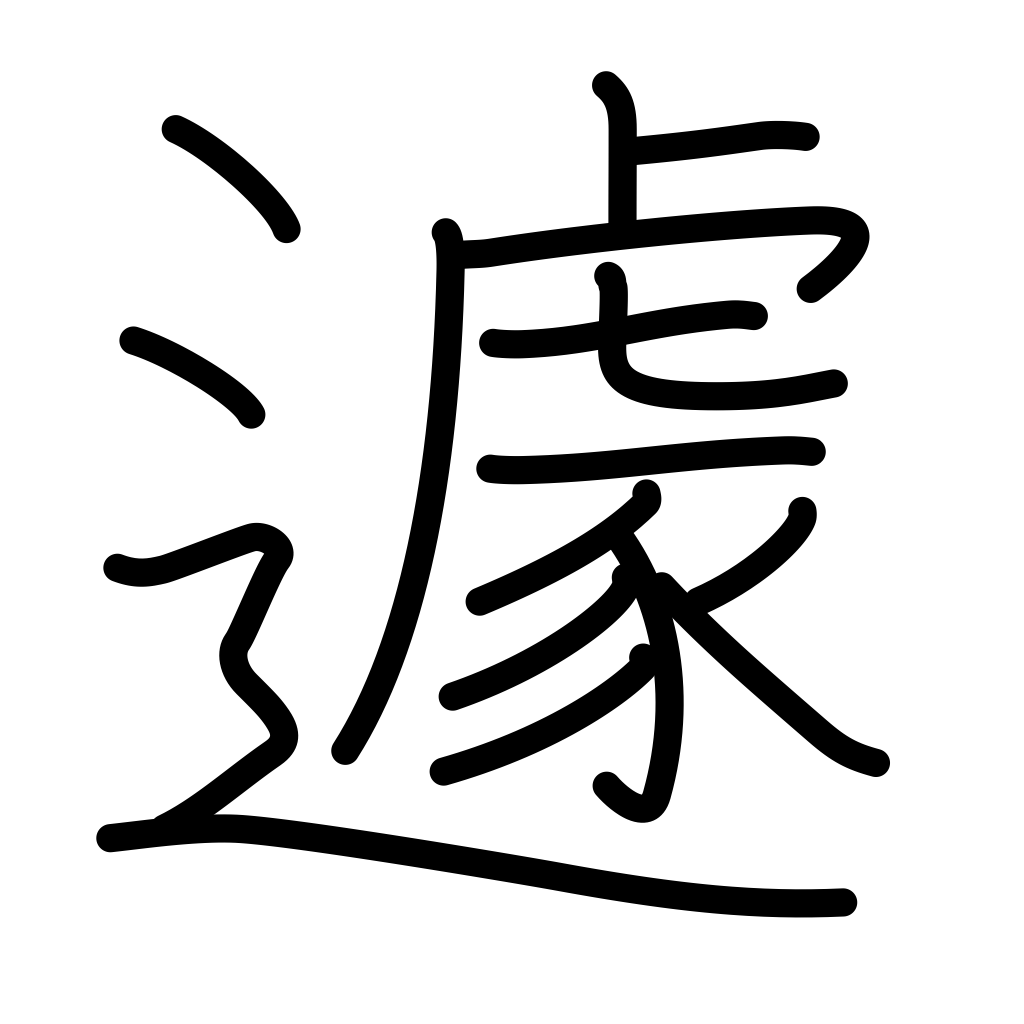
Meaning: fear, agitation, confusion, hurry